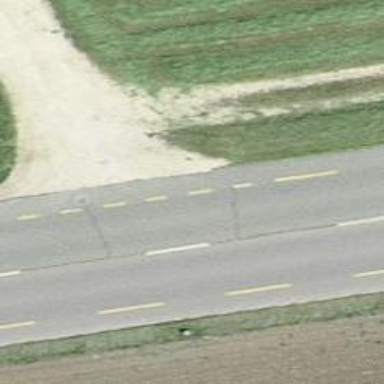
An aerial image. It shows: Service road with grade2 tracktype.